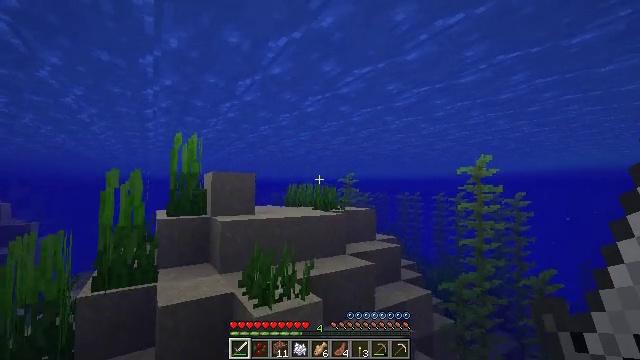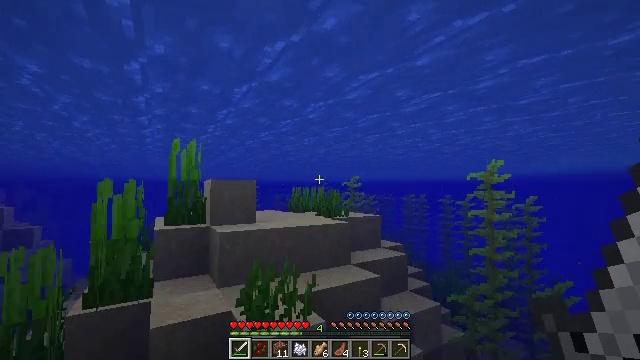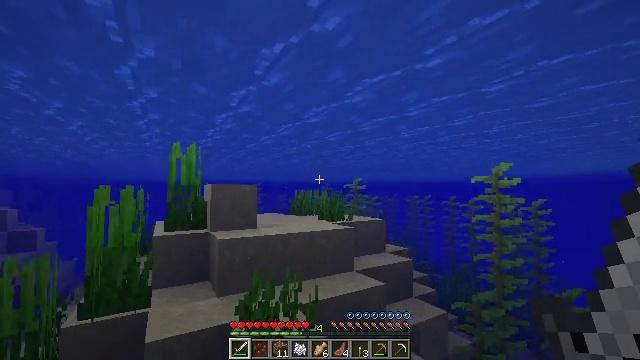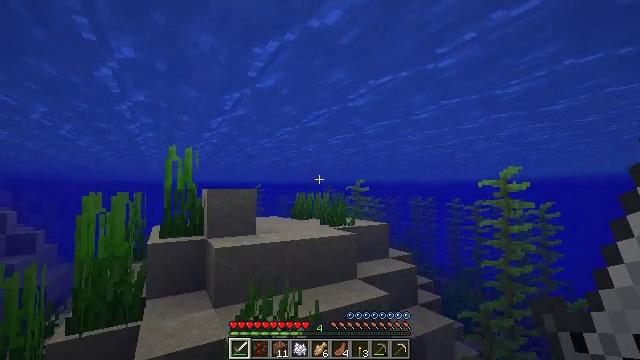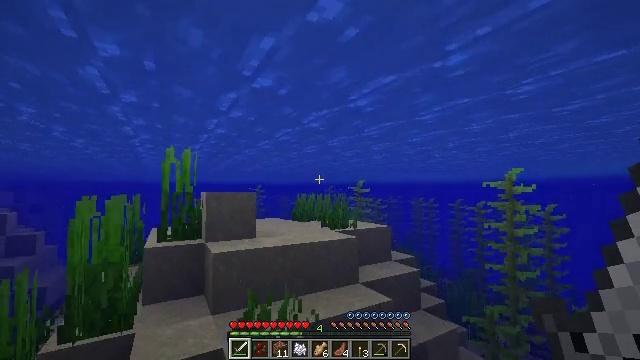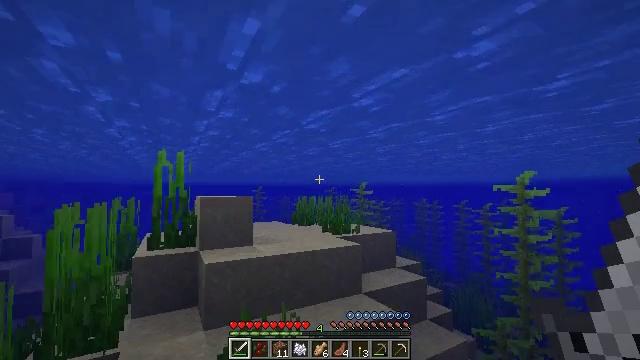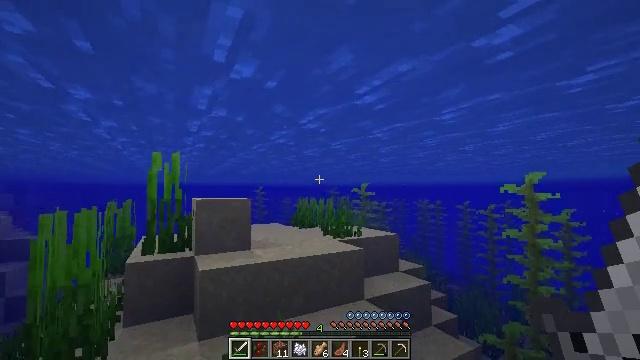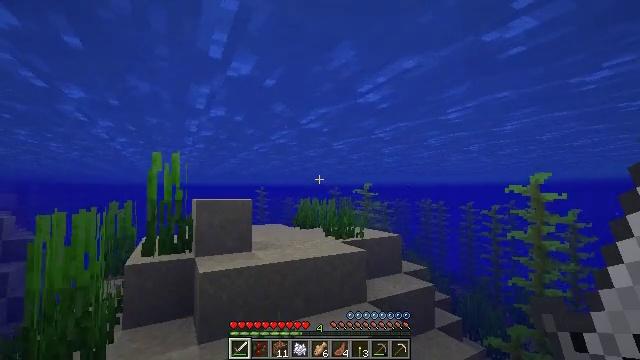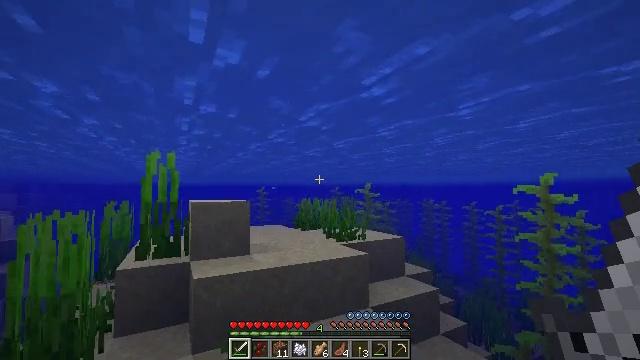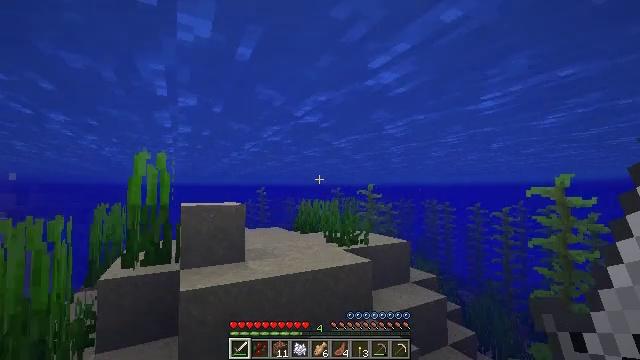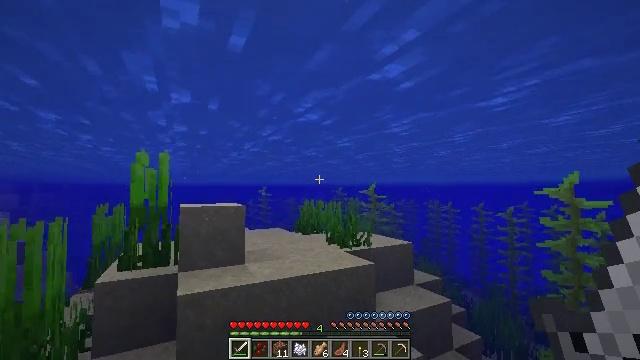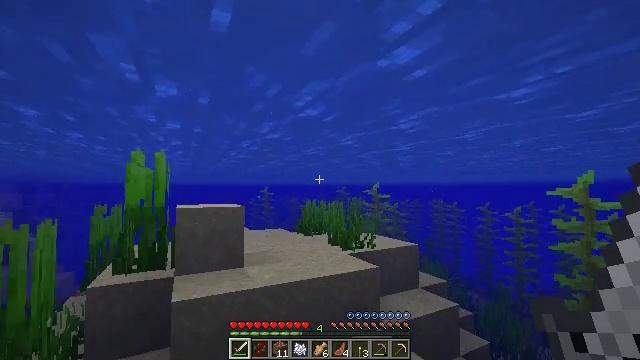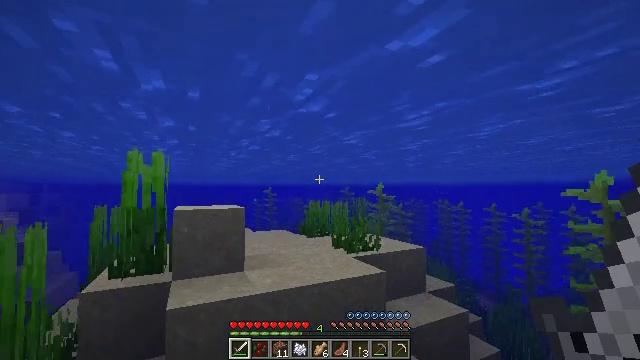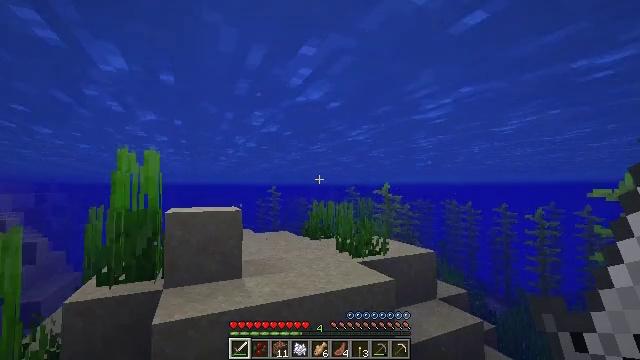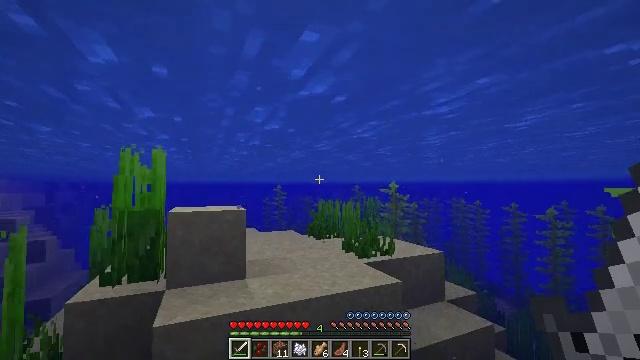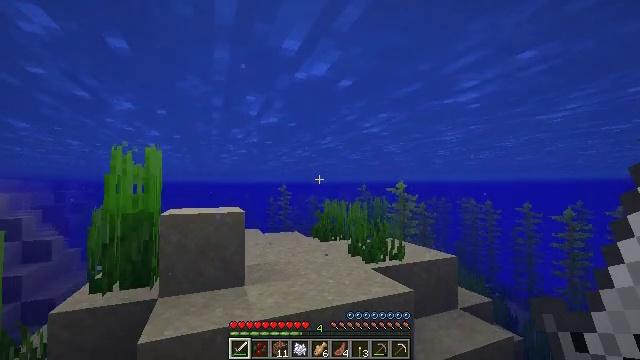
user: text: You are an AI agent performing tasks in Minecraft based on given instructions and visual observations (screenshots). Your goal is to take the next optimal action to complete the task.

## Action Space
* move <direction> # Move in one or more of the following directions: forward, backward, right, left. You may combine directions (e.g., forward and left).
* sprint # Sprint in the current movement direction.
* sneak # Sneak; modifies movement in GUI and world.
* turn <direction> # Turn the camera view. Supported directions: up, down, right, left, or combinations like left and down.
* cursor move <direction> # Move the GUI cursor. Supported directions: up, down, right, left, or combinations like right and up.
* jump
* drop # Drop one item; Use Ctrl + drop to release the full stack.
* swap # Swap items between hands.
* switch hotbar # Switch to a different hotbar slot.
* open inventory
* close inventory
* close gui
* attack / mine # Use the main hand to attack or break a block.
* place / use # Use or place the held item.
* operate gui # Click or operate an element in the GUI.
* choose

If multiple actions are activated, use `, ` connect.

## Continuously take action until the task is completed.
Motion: motion action
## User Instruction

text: Kill mobs in water.
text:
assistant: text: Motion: move forward, jump
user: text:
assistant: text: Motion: move forward
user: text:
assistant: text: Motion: move forward
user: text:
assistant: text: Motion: move forward
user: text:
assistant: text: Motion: move forward
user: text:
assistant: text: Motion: move forward
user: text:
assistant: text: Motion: move forward
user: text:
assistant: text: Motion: move forward
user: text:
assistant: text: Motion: move forward
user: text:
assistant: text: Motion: move forward
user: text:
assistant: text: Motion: move forward
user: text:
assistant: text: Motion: move forward
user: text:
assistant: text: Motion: move forward, turn left
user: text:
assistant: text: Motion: move forward, turn left
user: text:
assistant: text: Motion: move forward, turn left
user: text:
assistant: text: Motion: move forward, turn left
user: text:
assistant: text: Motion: move forward, turn left
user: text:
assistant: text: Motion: move forward, turn left
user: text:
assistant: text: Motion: move forward, turn left
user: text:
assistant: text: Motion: move forward
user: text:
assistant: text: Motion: move forward
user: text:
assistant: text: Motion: move forward
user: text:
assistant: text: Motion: move forward
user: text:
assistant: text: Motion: move forward
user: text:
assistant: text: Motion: move forward, turn left
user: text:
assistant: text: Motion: move forward, turn left
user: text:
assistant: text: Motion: move forward, turn left
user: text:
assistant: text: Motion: move forward, turn left
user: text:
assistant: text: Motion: move forward, turn left
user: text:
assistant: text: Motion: move forward, turn left